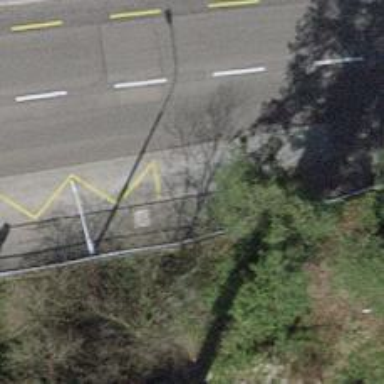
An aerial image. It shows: Bus stop with shelter. It is platform for public transport.